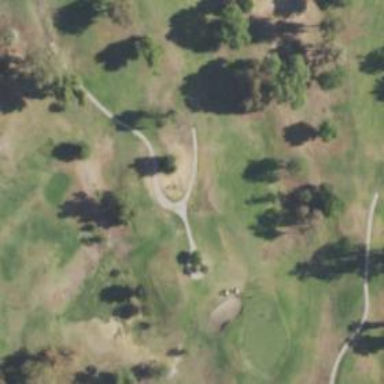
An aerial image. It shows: Pathway for golfing.